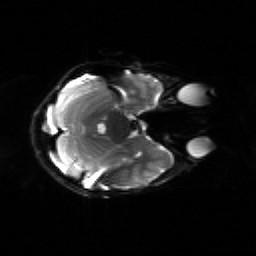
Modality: sbref
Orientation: axial
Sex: male
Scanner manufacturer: siemens
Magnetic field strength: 3 T
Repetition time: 5 s
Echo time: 0.071 s